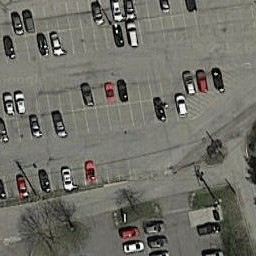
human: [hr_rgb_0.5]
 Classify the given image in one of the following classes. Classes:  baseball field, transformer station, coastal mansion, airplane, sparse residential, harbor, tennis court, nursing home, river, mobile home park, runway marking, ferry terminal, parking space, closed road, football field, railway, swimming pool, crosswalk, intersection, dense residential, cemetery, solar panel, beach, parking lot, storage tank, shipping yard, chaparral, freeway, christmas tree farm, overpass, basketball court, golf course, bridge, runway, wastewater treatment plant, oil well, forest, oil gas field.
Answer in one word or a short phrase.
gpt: parking lot